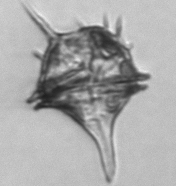
Label: Amylax